Question: Here's a <URL> on JS Fiddle. I have some jquery UI radio buttons, and by setting the font-family on the body element, suddenly spaces appear between the buttonset, ruining the appearance and connectivity of the buttons. They look like this:

the bug is now happening in all browsers, though slightly different in each browser. In all cases the font-family attribute is the problem.
I included some minimum CSS/HTML from my site that causes the issue, the Themeroller CSS for my site. You can mess with the fiddle and you'll see the gaps disappear when the font-family tag is removed from the 'body' tag. Note it doesn't have to be a 'body' tag, it happens if you make it a 'div' or anything else that applies to the radio buttons.
This one bit of CSS is enough to break it:
'''
body{
font-family: Verdana, Helvetica, Arial, sans-serif;
}
'''
Is there any way I can specify the font family for the parent elements without the jquery UI buttons breaking? Interestingly this font-family isn't being used, as the Jquery UI theme's CSS sets the radio button's font as well.
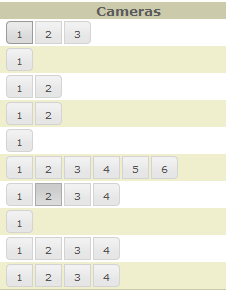
Answer: I couldn't tell you why it does it, but if you are happy just to add CSS code that fixes it then use this:
'''
#radio input, #radio label {
float: left;
margin-right: 0px;
}
'''
### Edit
In response to your comment below - try adding '!important' to 'margin-right'; it looks like it is being over-ridden.
'''
#radio input, #radio label {
float: left;
margin-right: 0px !important;
}
'''
<URL>